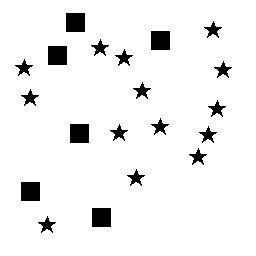
Squares: 6
Triangles: 0
Stars: 14
Total shapes: 20